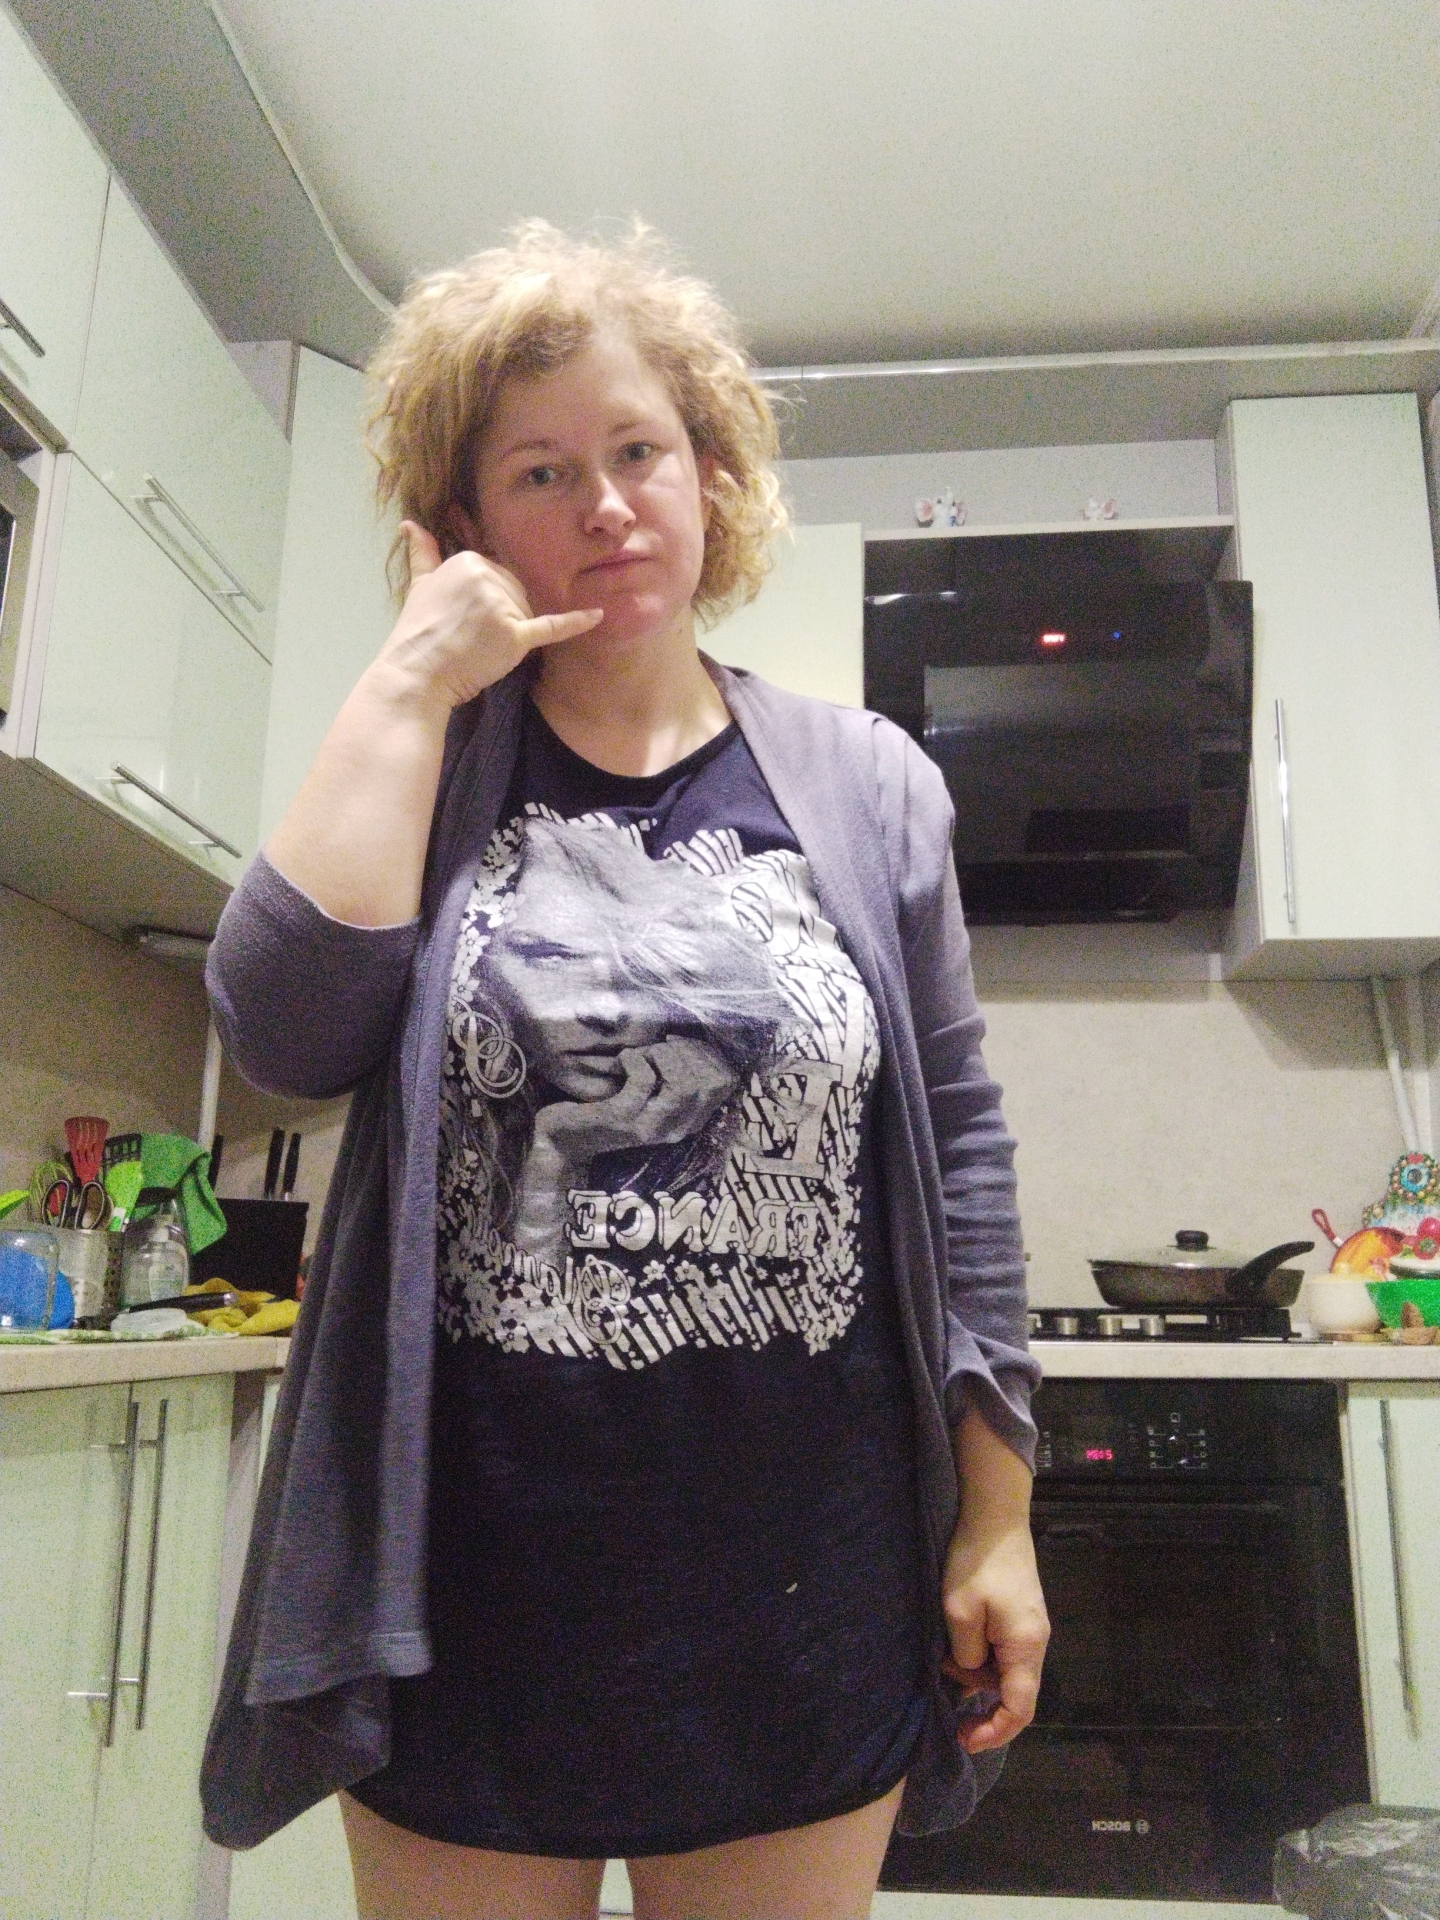
Label: noise